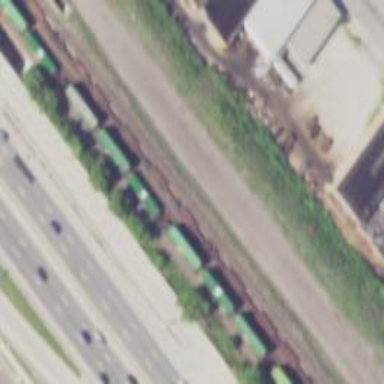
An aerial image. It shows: Railway siding for service.